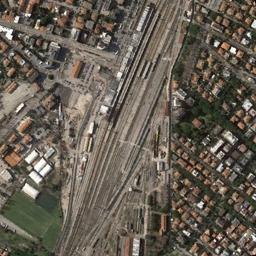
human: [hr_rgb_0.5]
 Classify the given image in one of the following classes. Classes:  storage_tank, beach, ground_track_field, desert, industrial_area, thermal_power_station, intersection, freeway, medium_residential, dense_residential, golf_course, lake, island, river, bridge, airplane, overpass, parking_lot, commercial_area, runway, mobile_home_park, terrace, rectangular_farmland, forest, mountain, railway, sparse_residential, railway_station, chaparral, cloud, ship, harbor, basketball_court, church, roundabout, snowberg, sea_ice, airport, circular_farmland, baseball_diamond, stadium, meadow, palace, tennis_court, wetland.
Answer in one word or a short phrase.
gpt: railway_station